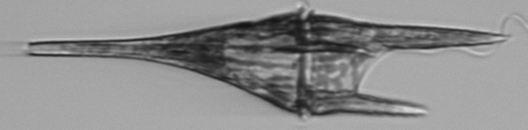
Label: Tripos_furca